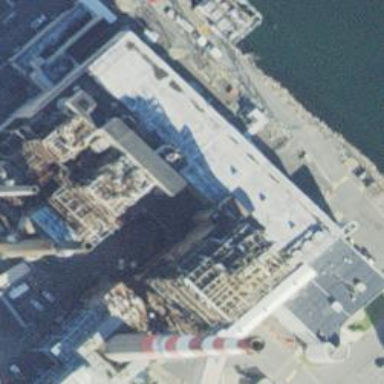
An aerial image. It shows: Steam turbine generator.